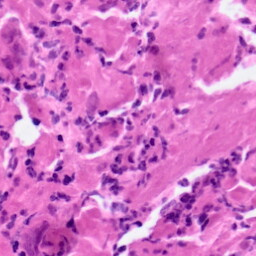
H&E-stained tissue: Pancreatic